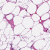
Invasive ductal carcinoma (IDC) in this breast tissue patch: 0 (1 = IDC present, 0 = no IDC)